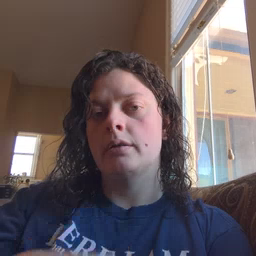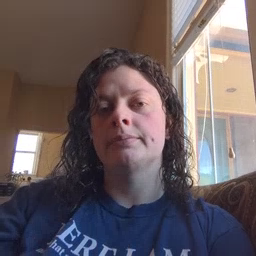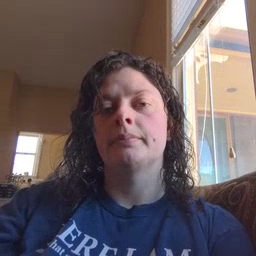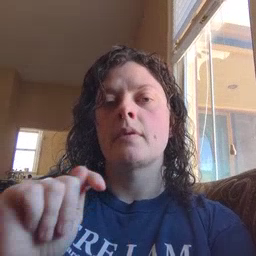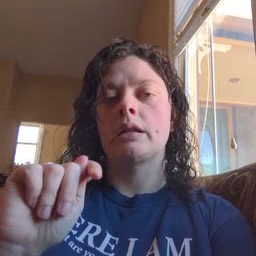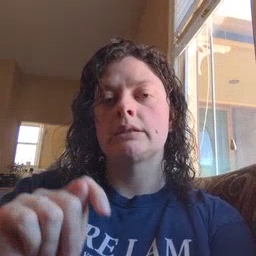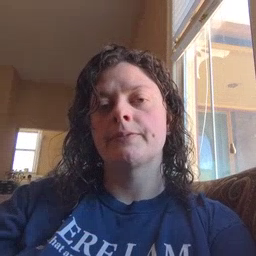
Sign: potty